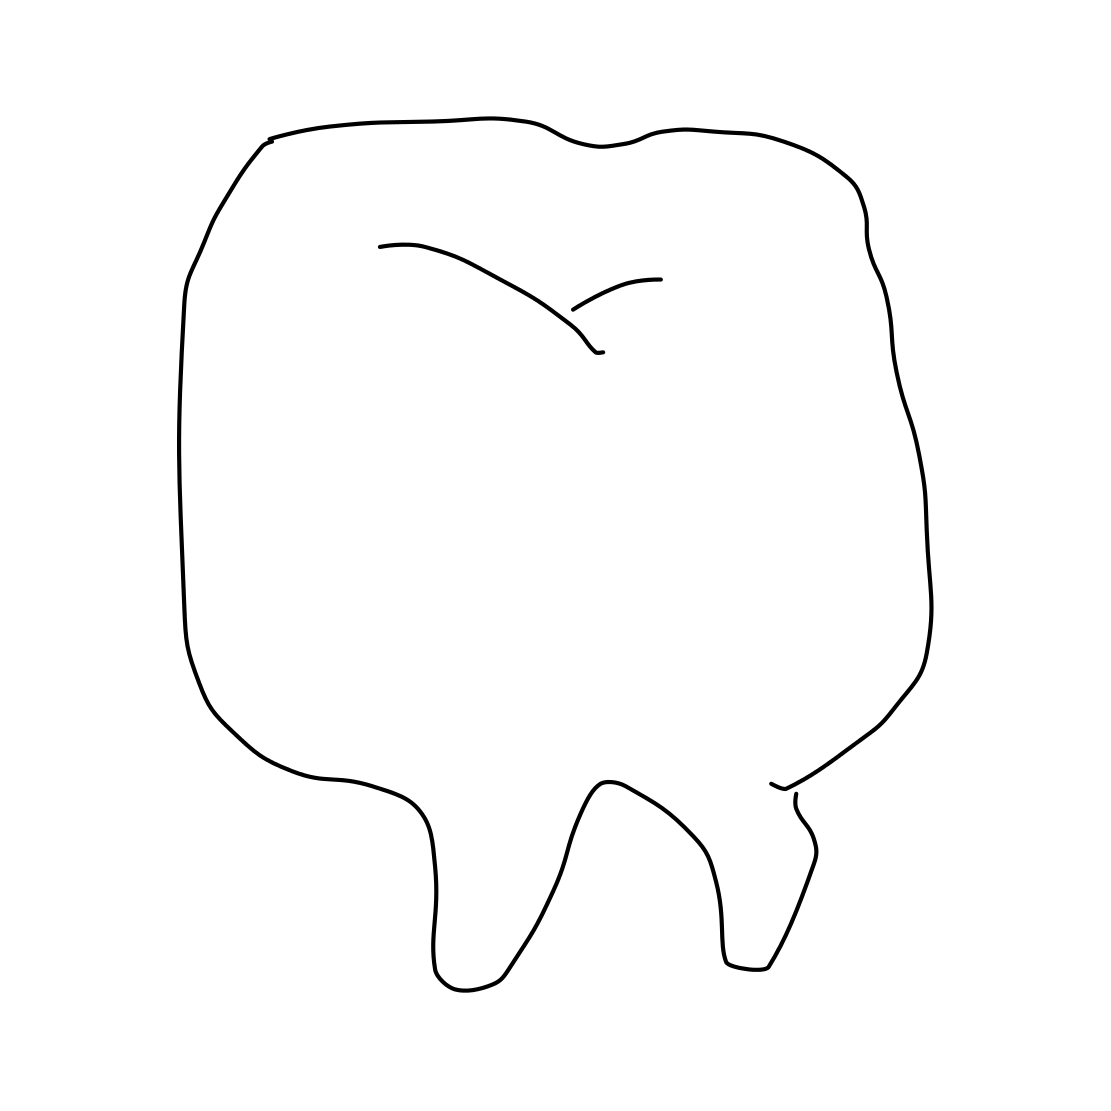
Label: tooth